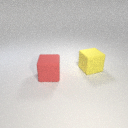
large red rubber cube to the left of large yellow rubber cube